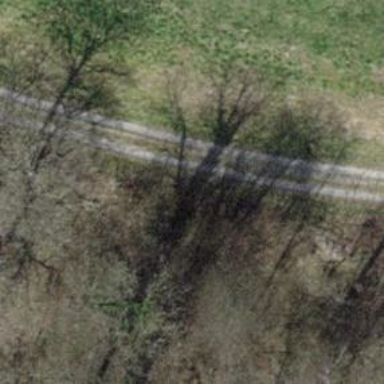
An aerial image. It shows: Track with grade3 tracktype.